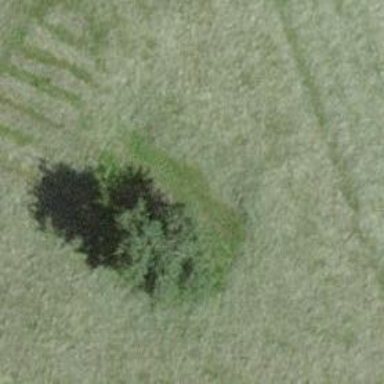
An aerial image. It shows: Beautiful tree in nature.